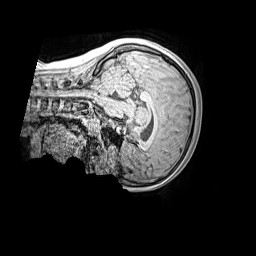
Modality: MP2RAGE
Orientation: sagittal
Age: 10
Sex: female
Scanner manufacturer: siemens
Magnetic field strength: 3 T
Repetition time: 4 s
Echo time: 0.00299 s